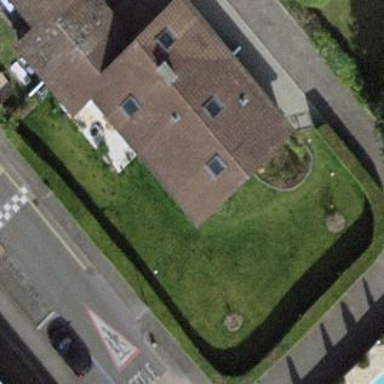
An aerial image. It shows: Garden enclosed by fence.